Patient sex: M
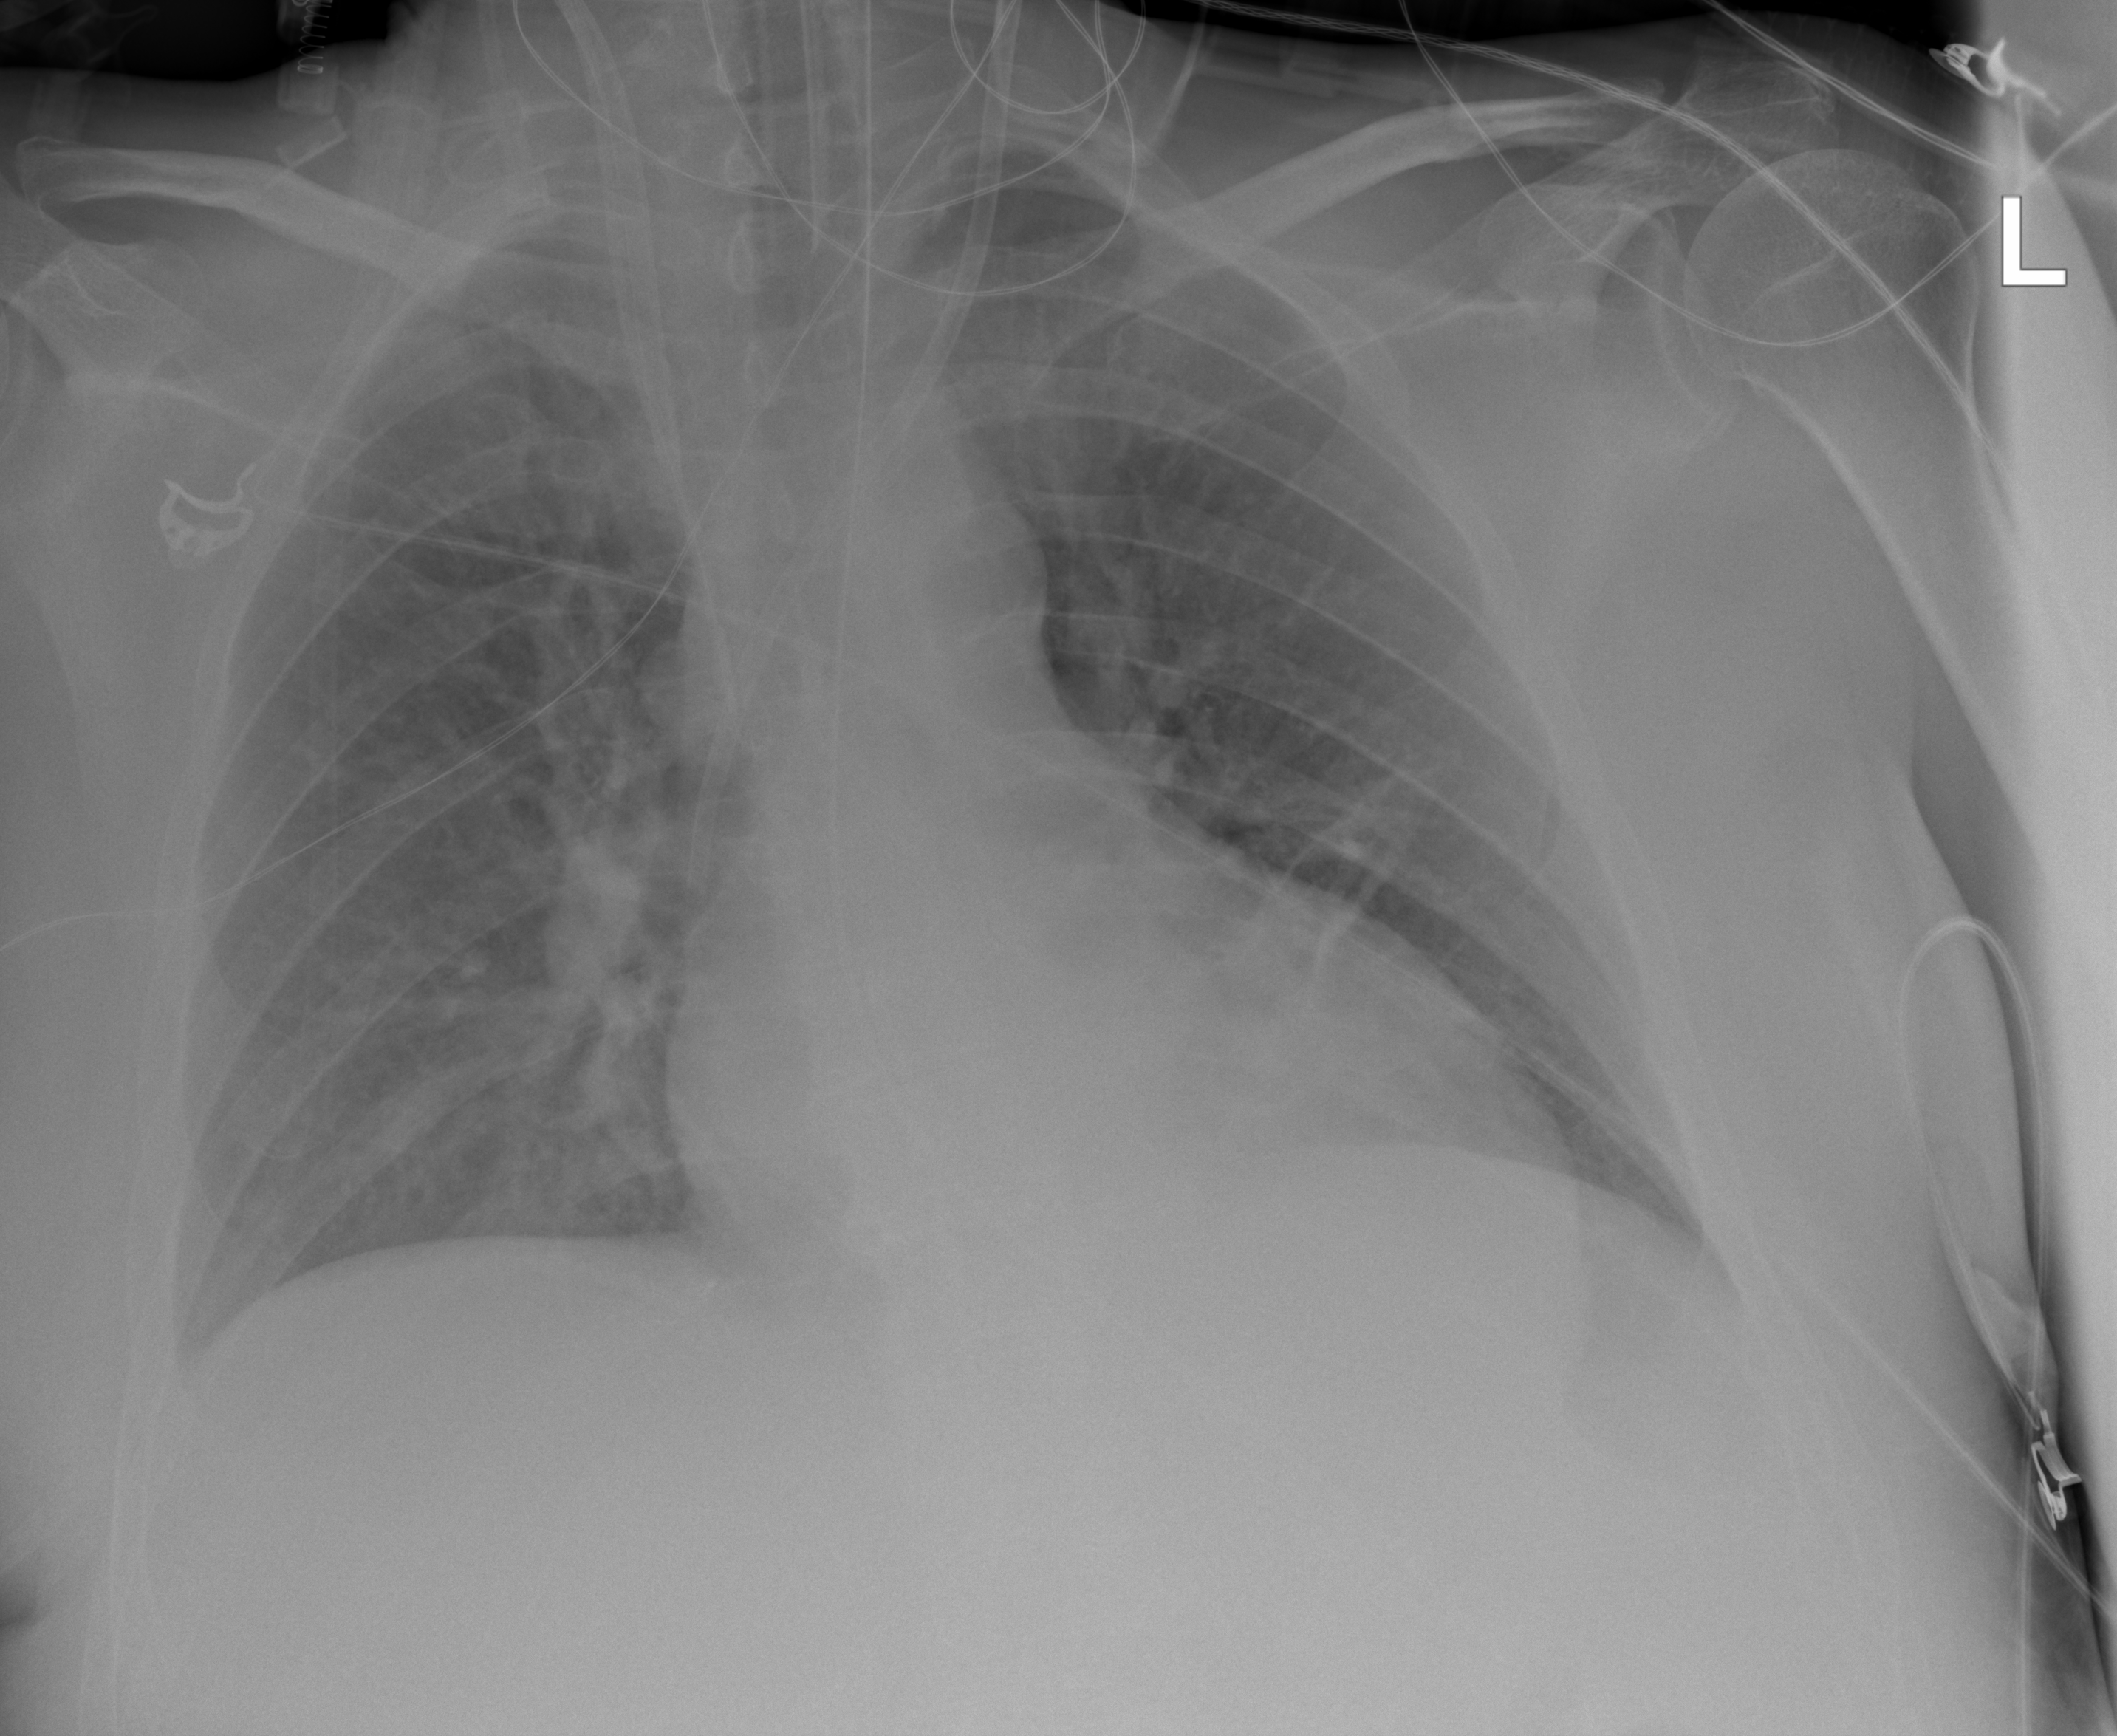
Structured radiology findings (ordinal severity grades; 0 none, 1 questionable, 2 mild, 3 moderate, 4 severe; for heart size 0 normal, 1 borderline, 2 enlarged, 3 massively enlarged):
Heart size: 2
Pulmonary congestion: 2
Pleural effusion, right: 1
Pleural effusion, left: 1
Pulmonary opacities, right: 0
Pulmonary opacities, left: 0
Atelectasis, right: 2
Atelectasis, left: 2